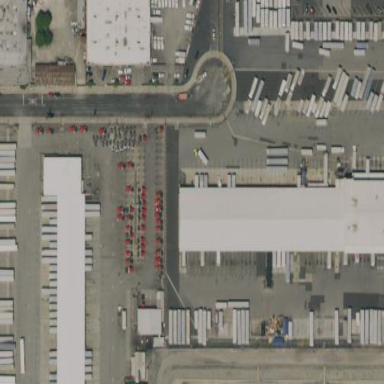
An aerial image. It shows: Warehouse.